Aerial crown-view tile of a tropical tree (Barro Colorado Island, Panama), acquired 20250512:
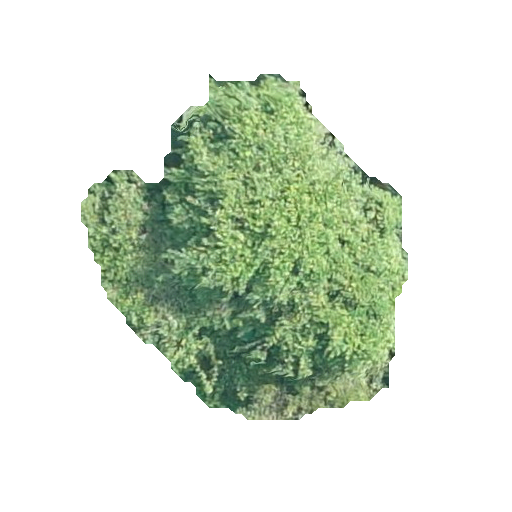
Species: Ficus yoponensis
GBIF accepted scientific name: Ficus yoponensis
Crown area: 112.205 m²